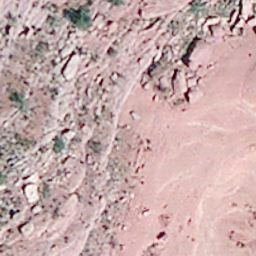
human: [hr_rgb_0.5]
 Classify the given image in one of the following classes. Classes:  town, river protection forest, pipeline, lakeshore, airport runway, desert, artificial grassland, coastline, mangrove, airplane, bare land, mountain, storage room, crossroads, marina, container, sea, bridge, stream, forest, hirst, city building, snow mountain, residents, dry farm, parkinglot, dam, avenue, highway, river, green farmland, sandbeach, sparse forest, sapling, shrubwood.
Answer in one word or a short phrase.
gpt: bare land